Aerial crown-view tile of a tropical tree (Barro Colorado Island, Panama), acquired 20250512:
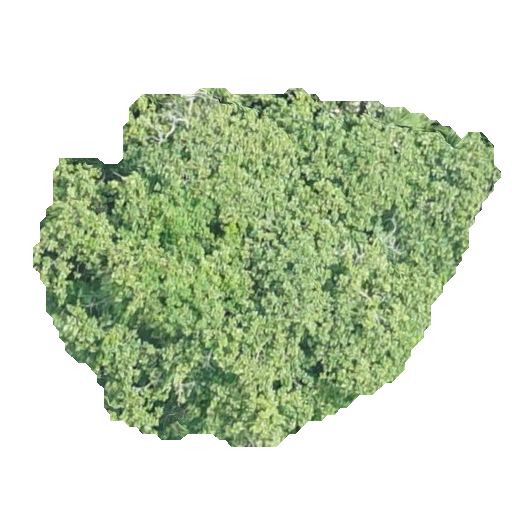
Species: Hieronyma alchorneoides
GBIF accepted scientific name: Hieronyma alchorneoides
Crown area: 176.247 m²